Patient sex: M
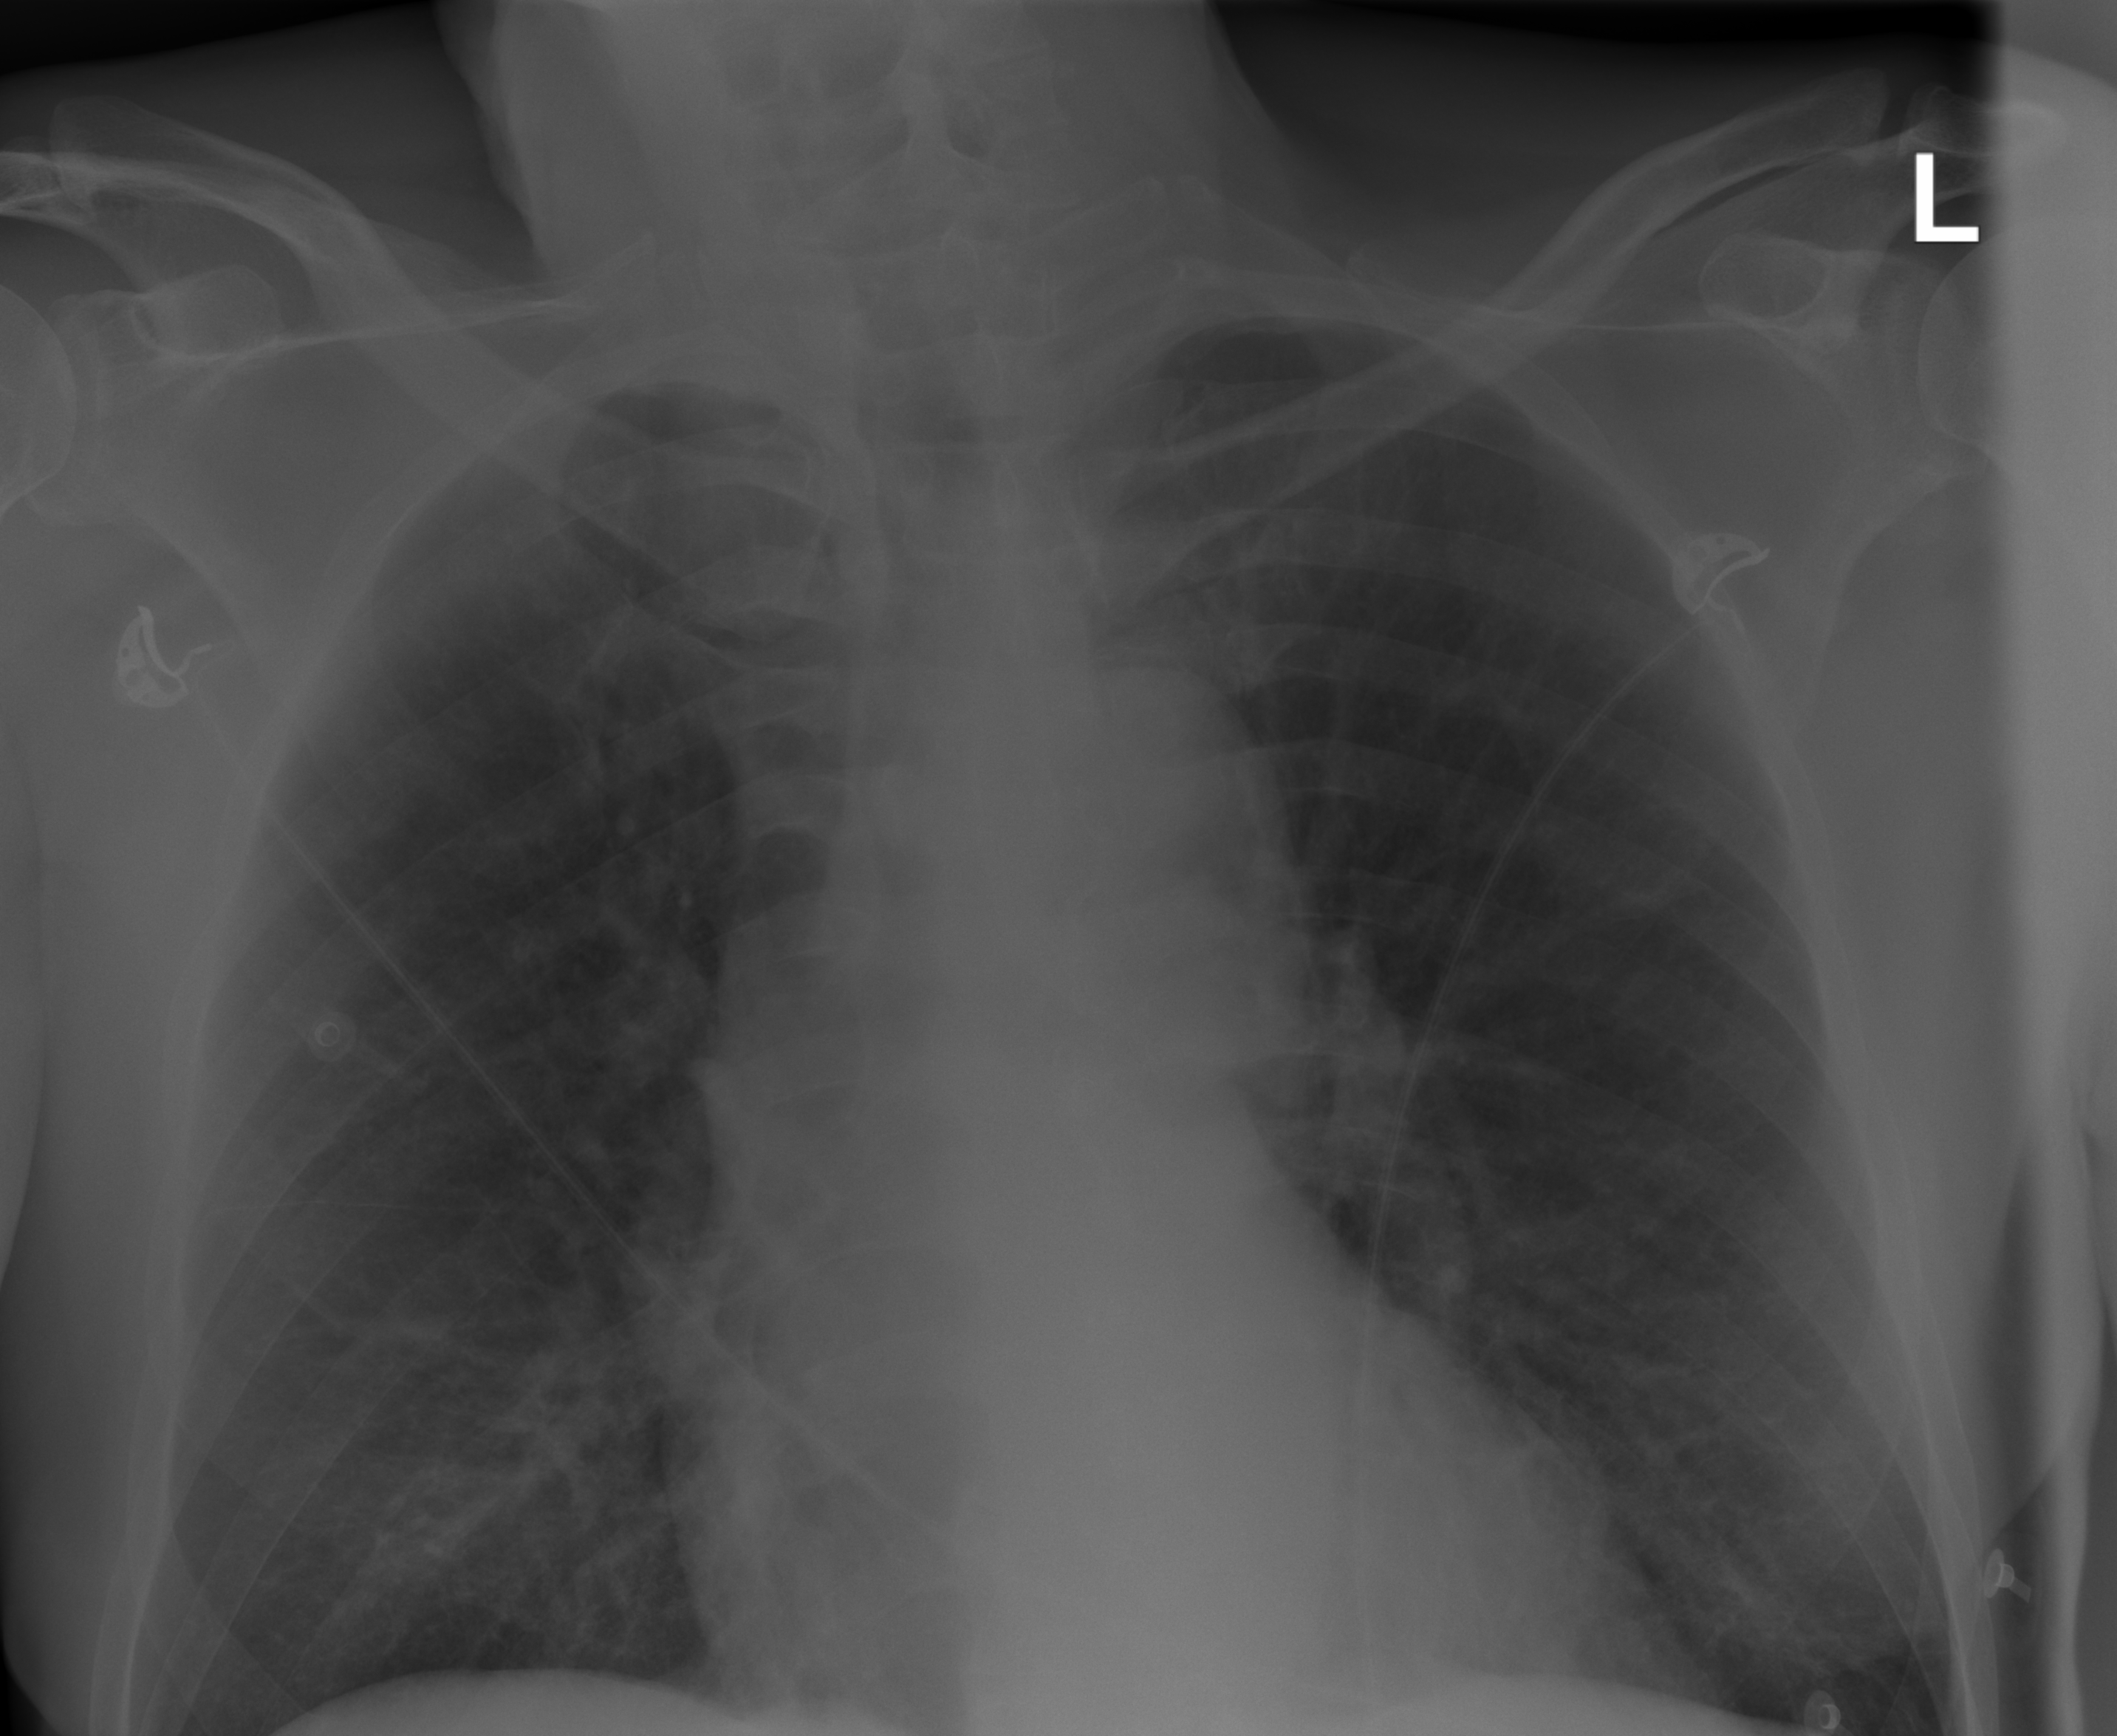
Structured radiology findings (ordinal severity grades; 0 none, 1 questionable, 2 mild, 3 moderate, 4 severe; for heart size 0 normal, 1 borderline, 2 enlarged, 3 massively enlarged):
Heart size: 1
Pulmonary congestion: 2
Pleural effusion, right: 0
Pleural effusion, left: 0
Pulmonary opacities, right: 0
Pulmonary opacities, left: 0
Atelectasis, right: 2
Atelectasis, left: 2